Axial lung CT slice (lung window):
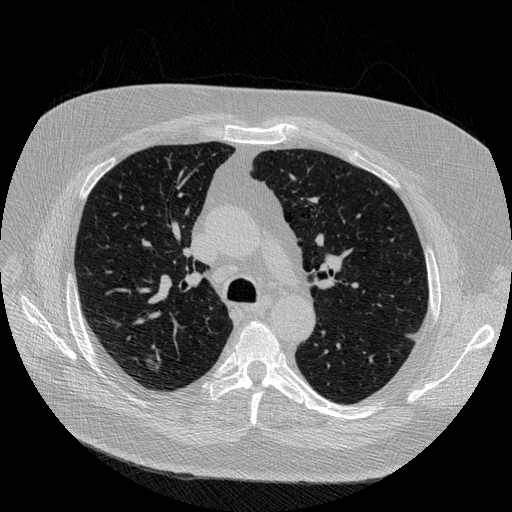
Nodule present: yes
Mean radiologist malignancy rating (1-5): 3